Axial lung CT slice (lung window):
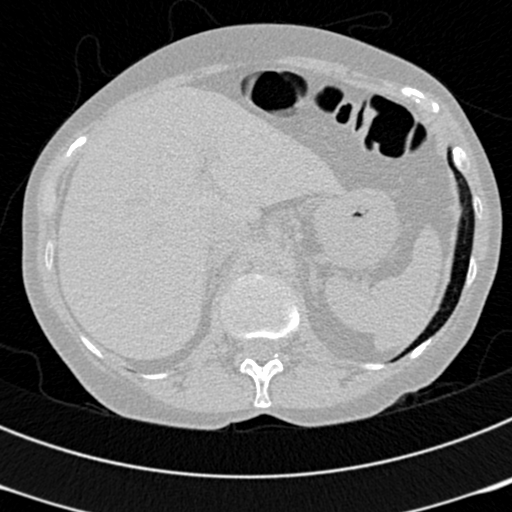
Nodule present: no